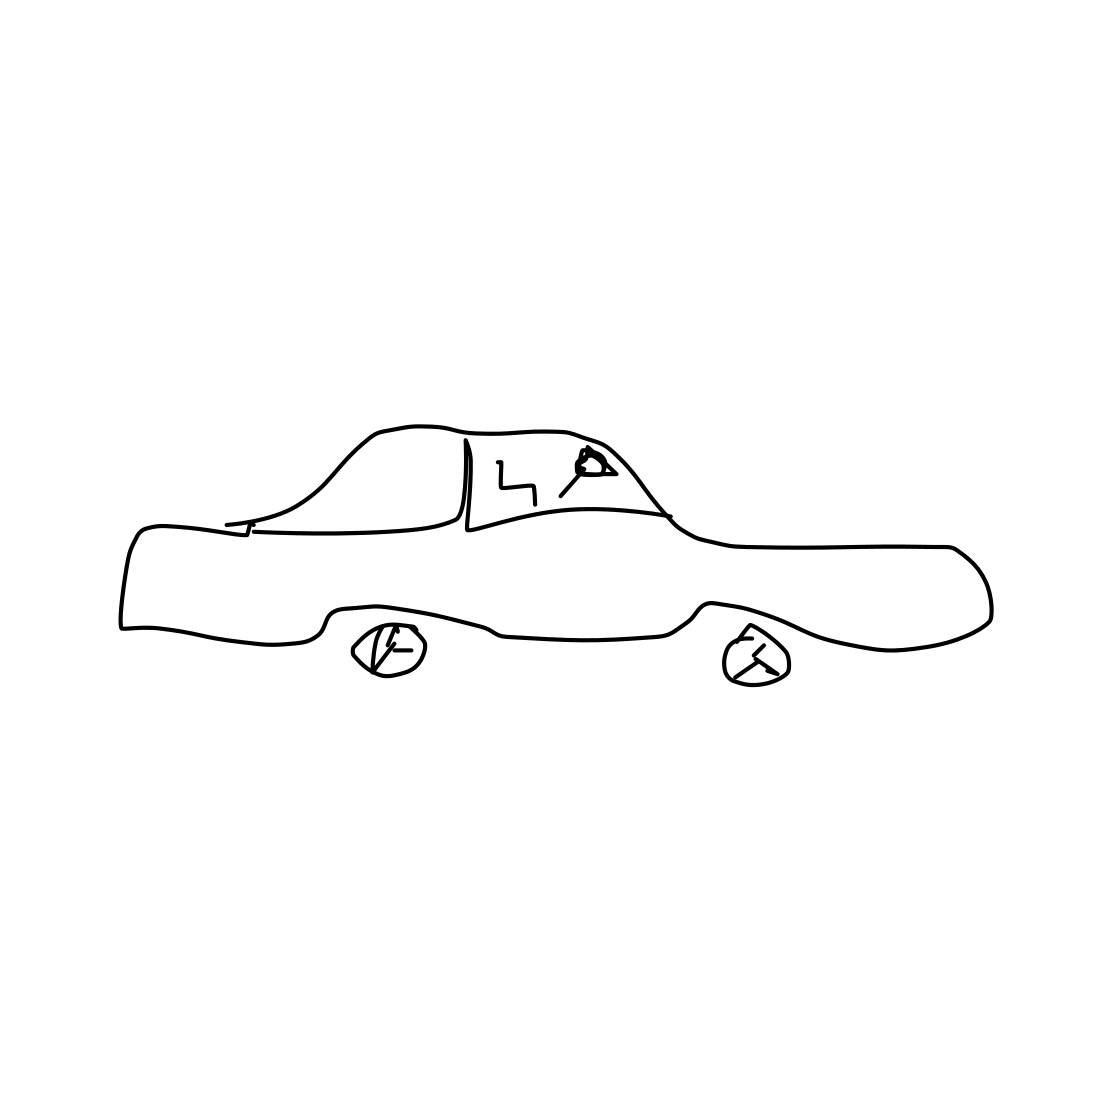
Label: car (sedan)